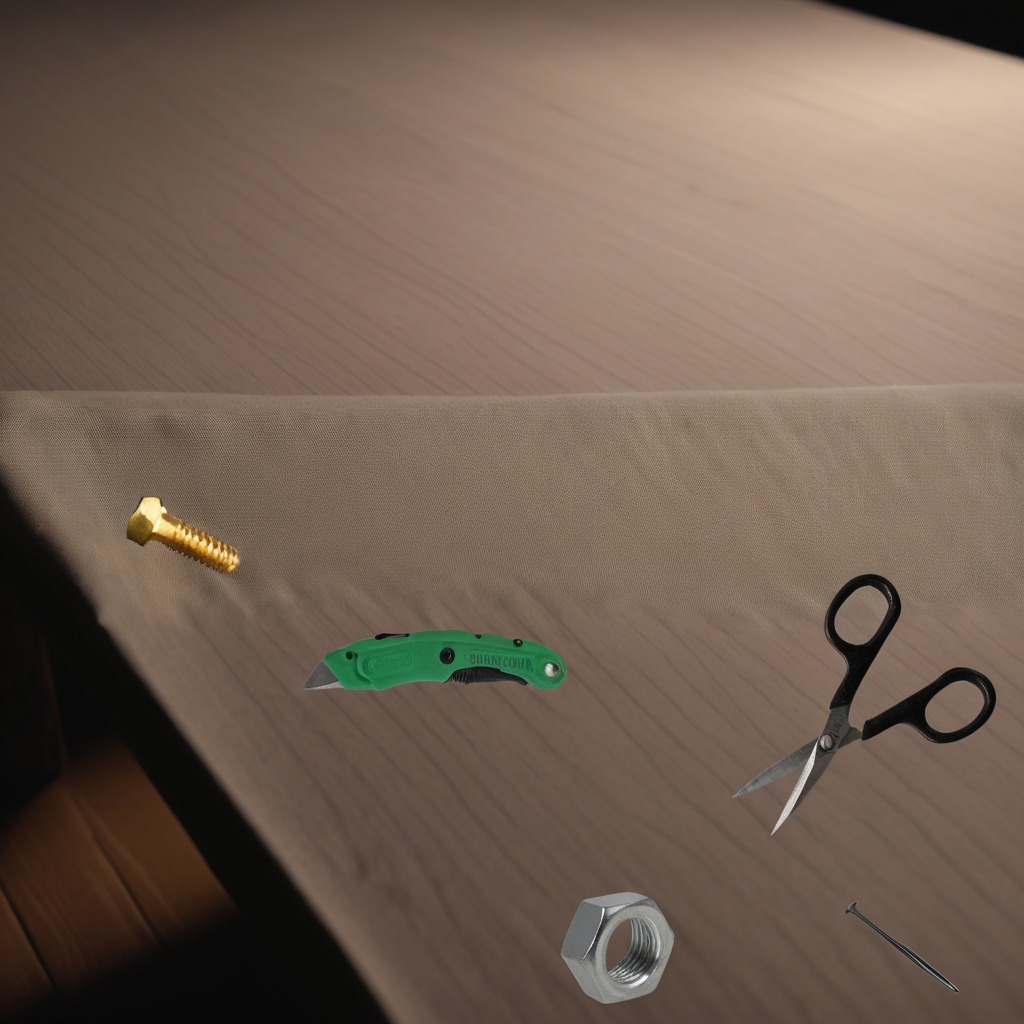
A utility knife, a metal machine screw, an iron nail, a pair of scissors, and a metal nut are lying on the wooden table.